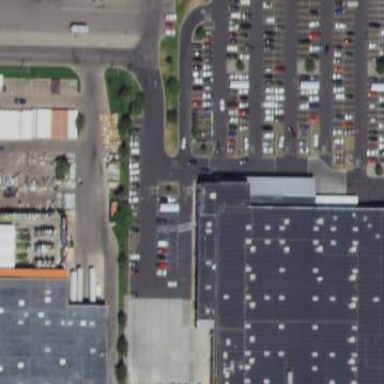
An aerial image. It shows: Wholesale shop located inside building.